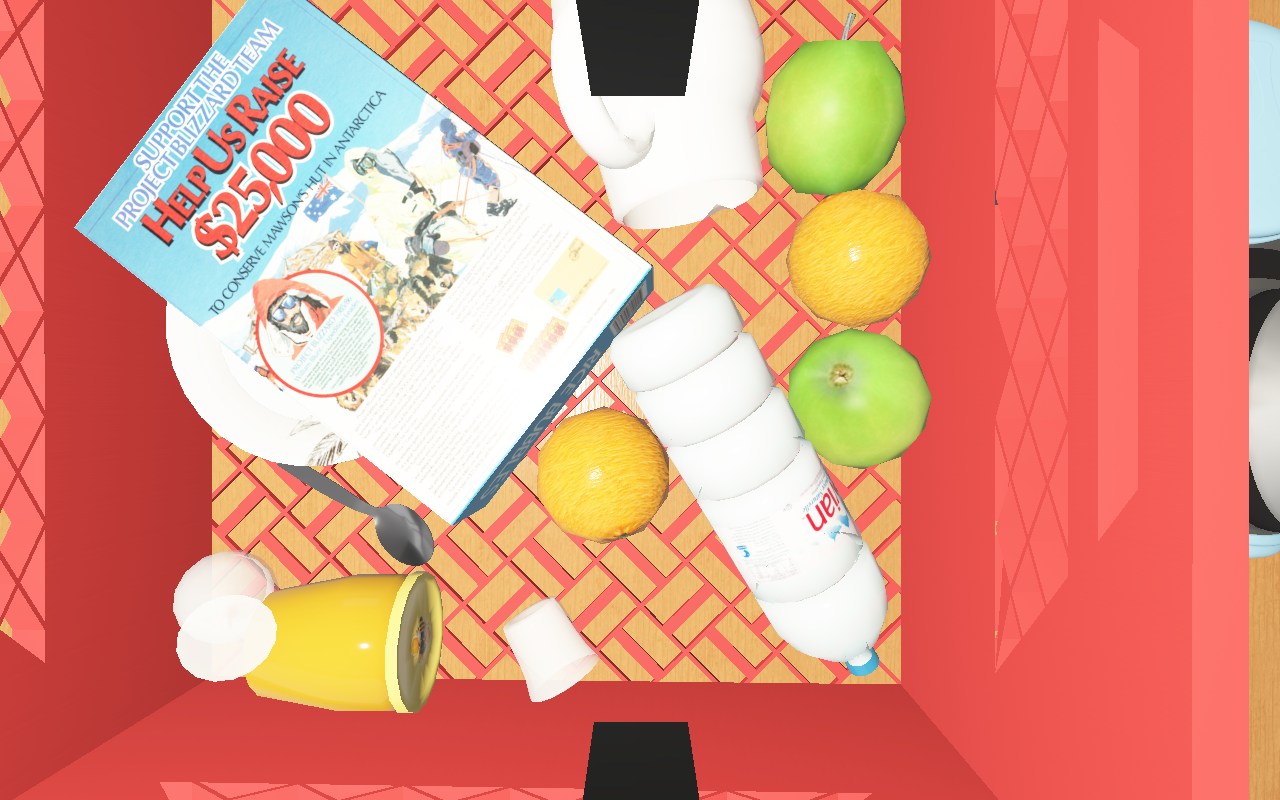
Objects in the scene:
carafe
water bottle
apple
apple
orange
wineglass
cereal box
cereal box